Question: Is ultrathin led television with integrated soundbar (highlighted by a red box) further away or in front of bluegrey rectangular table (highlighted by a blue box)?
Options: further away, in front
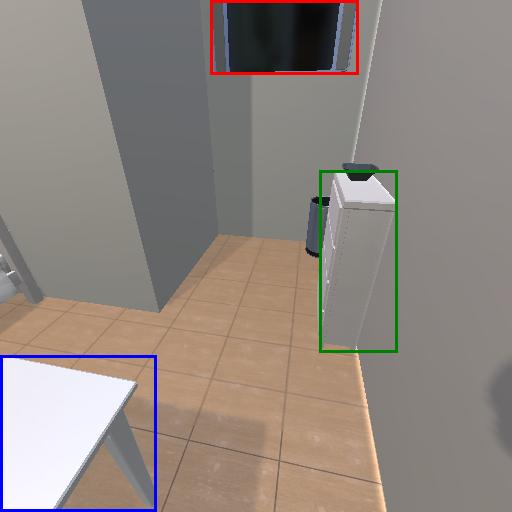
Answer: further away